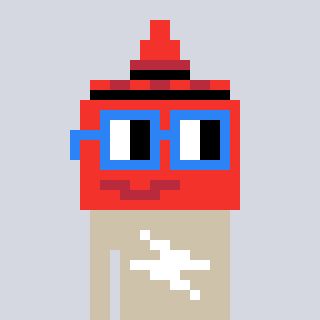
a pixel art character with square blue glasses, a ketchup-shaped head and a bege-colored body on a cool background